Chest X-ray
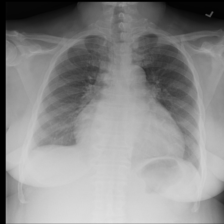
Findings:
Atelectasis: negative
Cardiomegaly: positive
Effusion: negative
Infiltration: positive
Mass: negative
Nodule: negative
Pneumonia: negative
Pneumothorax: negative
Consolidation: negative
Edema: negative
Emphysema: negative
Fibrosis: negative
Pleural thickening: negative
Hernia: negative